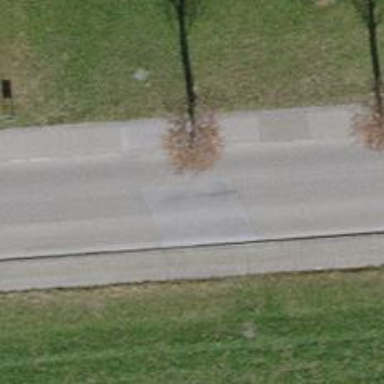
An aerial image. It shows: Residential road with asphalt surface. Both sides have sidewalks.